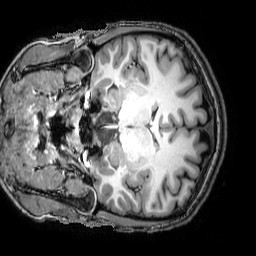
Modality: T1w
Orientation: sagittal
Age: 22
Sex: female
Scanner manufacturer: philips
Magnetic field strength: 3 T
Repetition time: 8.095 s
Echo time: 3.709 s